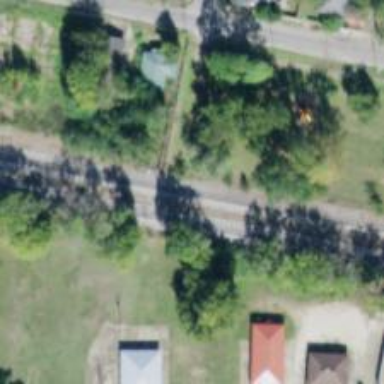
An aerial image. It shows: Railway track.